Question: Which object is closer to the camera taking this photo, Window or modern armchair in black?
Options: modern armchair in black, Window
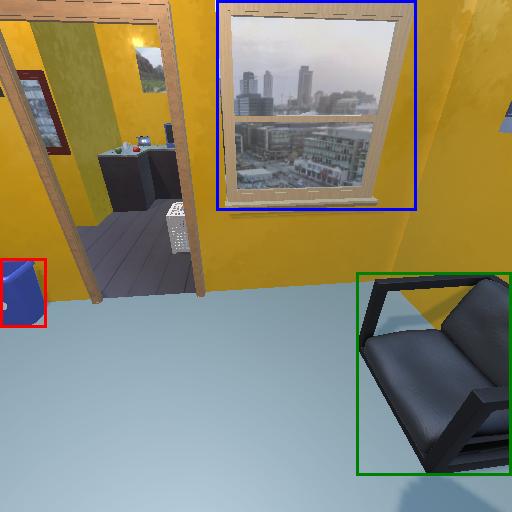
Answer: modern armchair in black